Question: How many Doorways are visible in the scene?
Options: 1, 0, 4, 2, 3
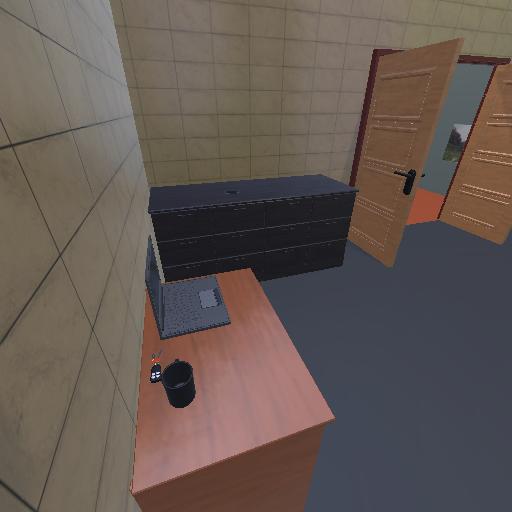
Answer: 1